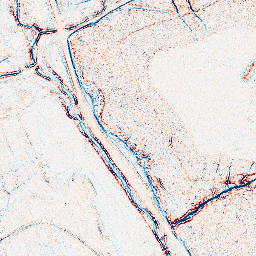
Category: edge_preserving
Decomposition family: bilateral
Decomposition parameters: d: 5
sigma_color: 150
sigma_space: 150
Upsampling method: quartic
Upsampling parameters: scale: 8
Upsampling scale: 8